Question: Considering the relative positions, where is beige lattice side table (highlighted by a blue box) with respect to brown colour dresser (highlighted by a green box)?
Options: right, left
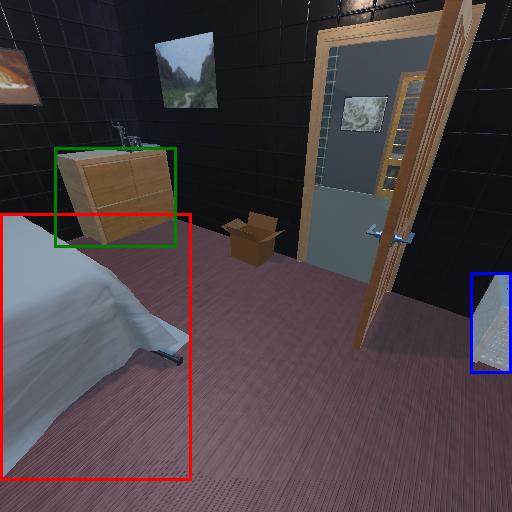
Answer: right